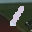
Label: 1